Brain MRI, t2w sequence, axial 2D slice.
Patient: age 31, sex M, weight 80 kg, height 1.78 m
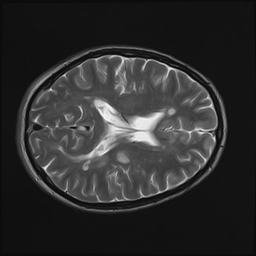